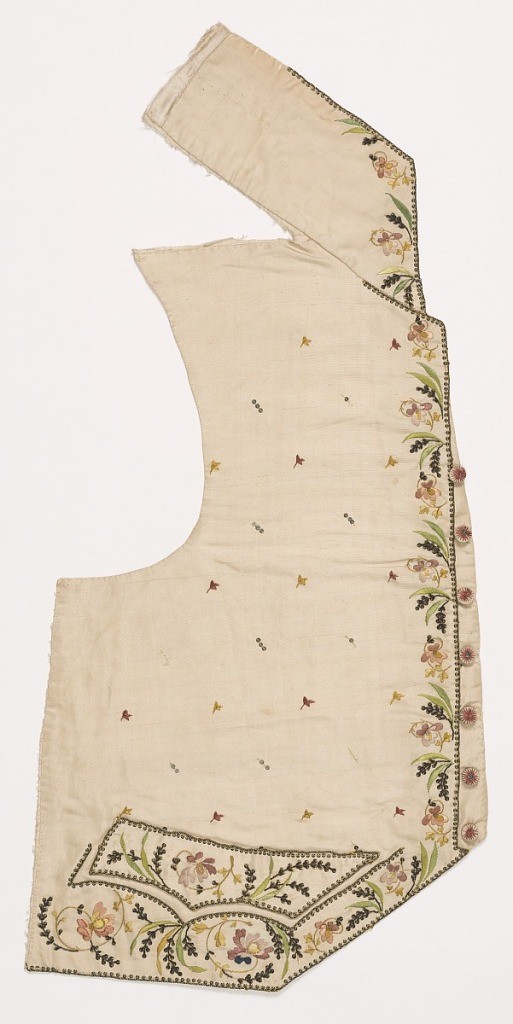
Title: Waistcoat
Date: ca. 1775
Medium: silk, metallic thread, metal sequins Technique: embroidered
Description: Right front of man's waistcoat in cream-colored silk with multicolored floral embroidery down the front and along the bottom. In a cutaway style with wide standup collar and pointed pocket flaps. Body of the waistcoat is decorated with sequins and single leaves.